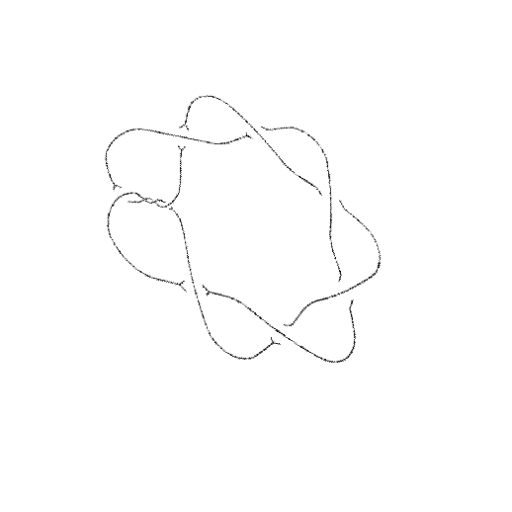
Crossing number: 10